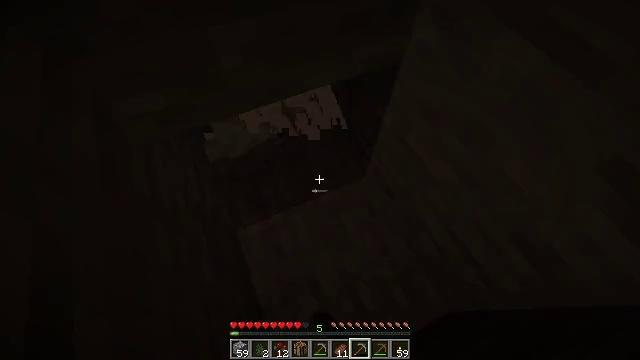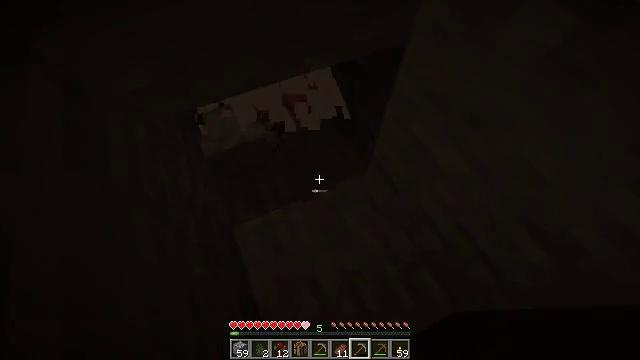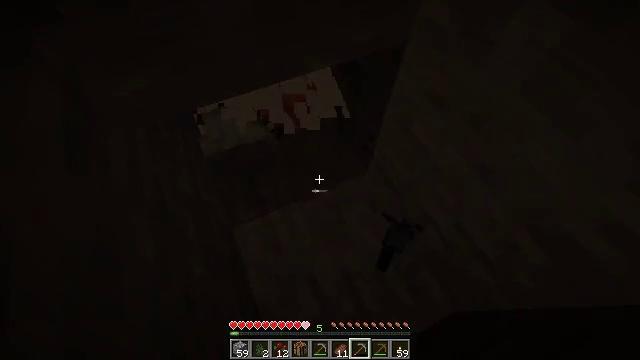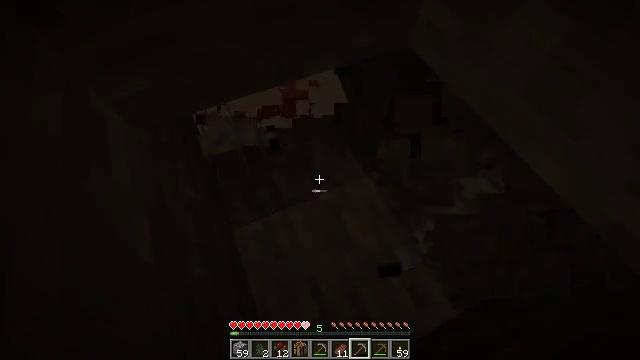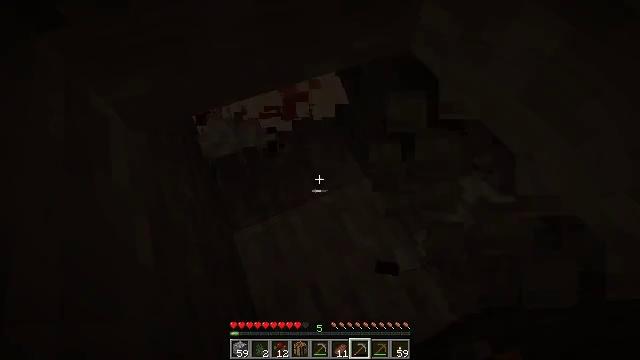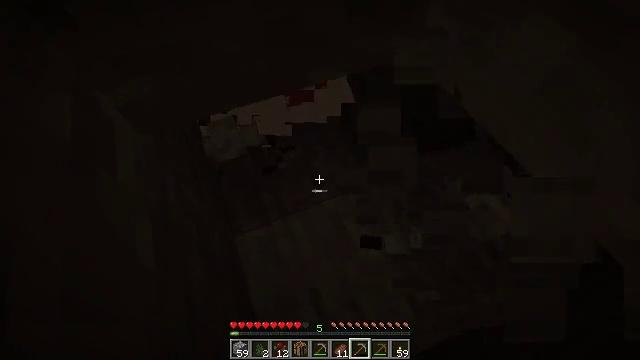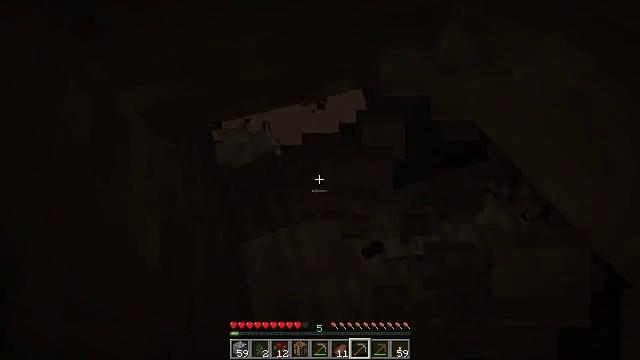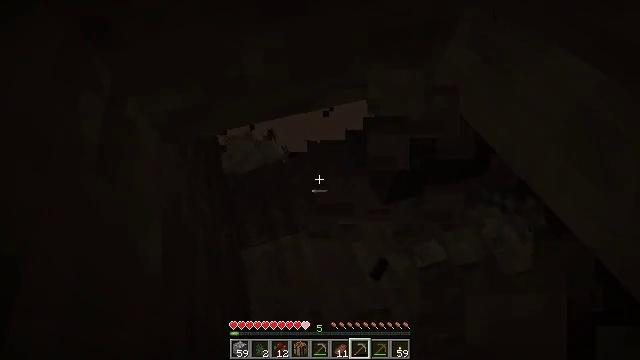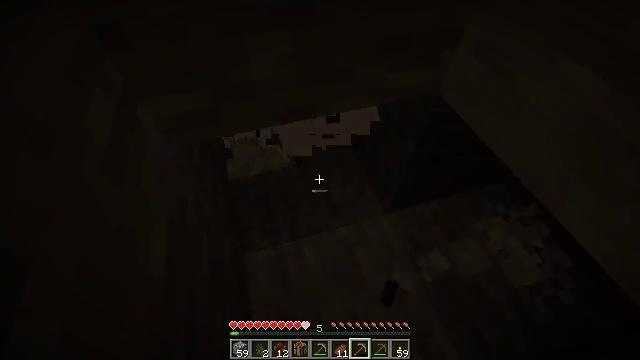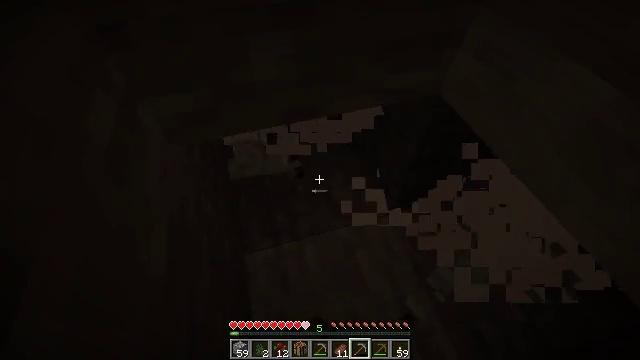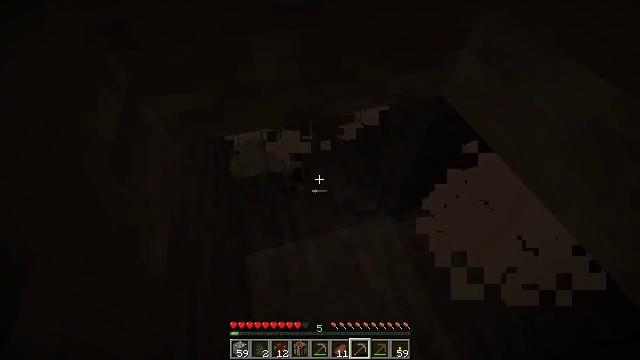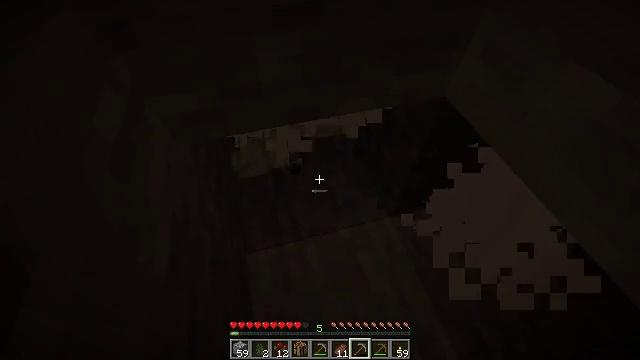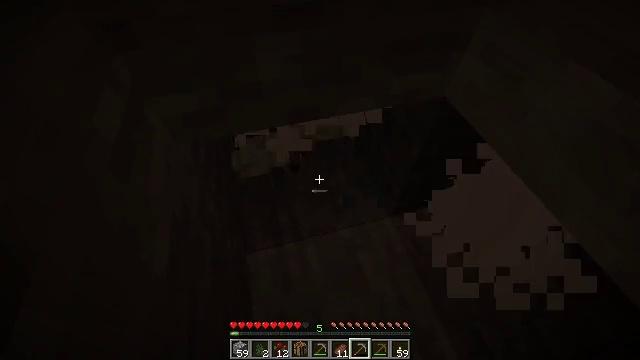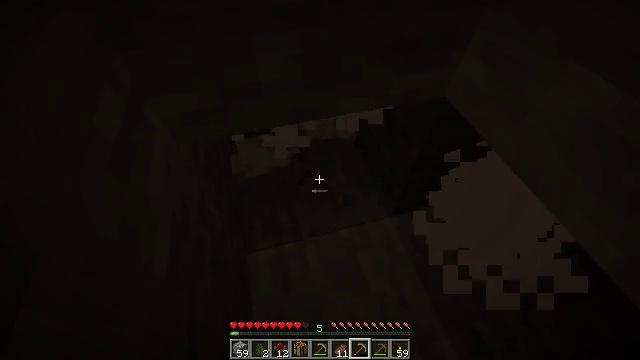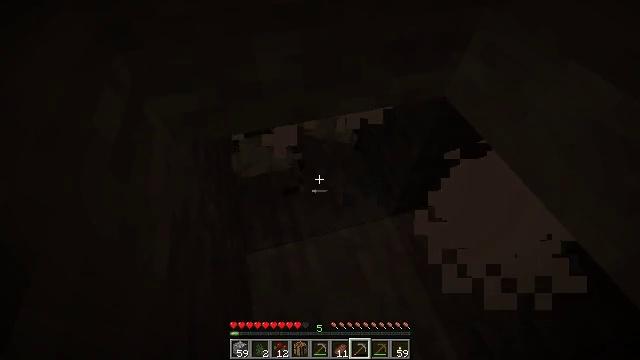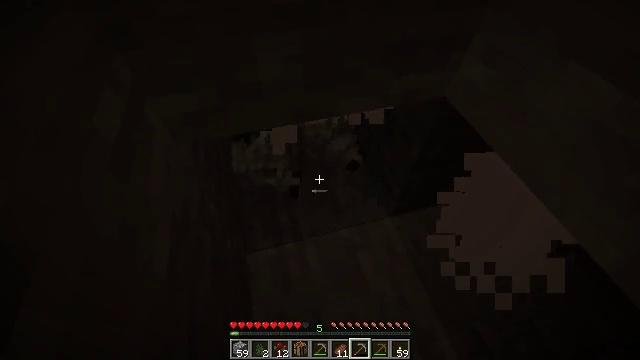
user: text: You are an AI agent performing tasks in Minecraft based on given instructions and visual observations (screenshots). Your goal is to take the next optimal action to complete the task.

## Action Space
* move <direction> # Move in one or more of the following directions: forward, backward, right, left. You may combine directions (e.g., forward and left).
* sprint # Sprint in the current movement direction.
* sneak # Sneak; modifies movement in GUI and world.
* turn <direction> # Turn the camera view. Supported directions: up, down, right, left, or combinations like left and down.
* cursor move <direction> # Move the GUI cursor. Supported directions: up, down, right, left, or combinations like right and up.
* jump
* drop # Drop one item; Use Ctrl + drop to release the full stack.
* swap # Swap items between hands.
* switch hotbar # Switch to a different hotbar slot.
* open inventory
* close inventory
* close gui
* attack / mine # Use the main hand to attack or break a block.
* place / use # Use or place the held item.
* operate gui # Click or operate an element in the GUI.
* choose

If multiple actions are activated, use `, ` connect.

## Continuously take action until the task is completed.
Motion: motion action
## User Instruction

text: Break the infested stone to clear it out.
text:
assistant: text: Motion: attack / mine
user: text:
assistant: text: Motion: attack / mine
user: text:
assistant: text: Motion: attack / mine
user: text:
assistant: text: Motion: attack / mine
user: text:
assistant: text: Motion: turn left and up, attack / mine
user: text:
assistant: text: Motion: turn left and up
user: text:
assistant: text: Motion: turn left and up
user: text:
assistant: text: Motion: turn left and up, attack / mine
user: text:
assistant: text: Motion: attack / mine
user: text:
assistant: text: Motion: attack / mine
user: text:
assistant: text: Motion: no_op
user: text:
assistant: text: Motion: attack / mine
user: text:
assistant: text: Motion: attack / mine
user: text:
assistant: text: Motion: attack / mine
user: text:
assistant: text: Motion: no_op
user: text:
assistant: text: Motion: attack / mine
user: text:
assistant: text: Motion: attack / mine
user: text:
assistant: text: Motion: turn left, attack / mine
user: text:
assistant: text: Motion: turn left
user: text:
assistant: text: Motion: attack / mine
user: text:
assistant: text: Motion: attack / mine
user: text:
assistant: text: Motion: attack / mine
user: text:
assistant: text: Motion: no_op
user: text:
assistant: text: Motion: attack / mine
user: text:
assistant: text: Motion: attack / mine
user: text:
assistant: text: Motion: attack / mine